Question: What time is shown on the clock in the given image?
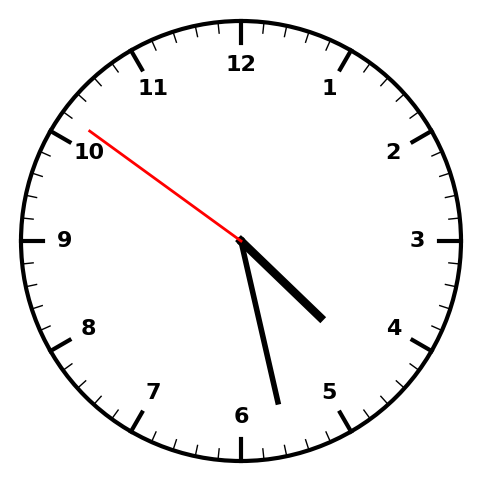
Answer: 04:27:51